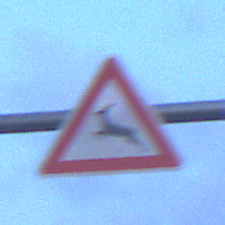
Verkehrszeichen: WildwechselRechts
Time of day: Dawn
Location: Outdoor (Urban)
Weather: PartlyCloudy
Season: NotSpecified
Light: Natural